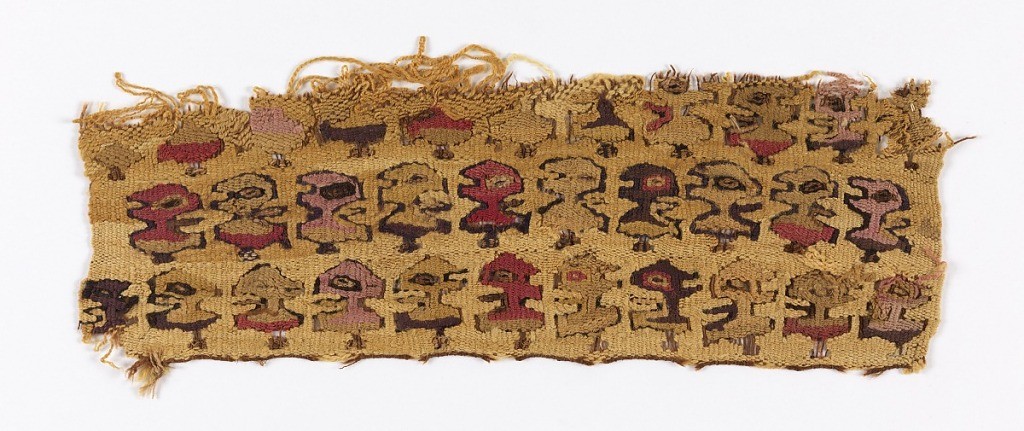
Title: Textile
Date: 11th–13th century
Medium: wool Technique: slit tapestry: use of nonhorizontal weft, wrapping of single warps for verticals
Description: On brown linen warps, two rows of abstracted small birds in profile. In pink, magenta, purple, ochre and brown on mustart ground.